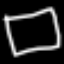
Label: square